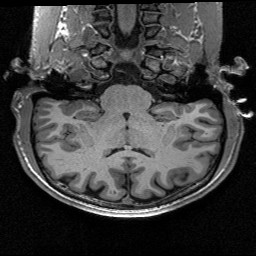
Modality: T1w
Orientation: sagittal